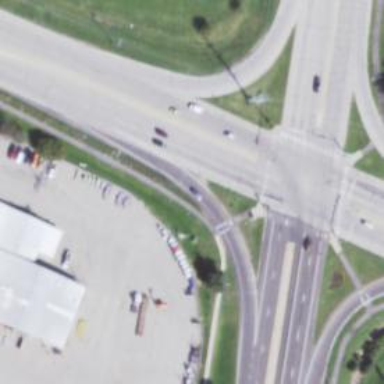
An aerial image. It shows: Marked crossing with zebra road marking.